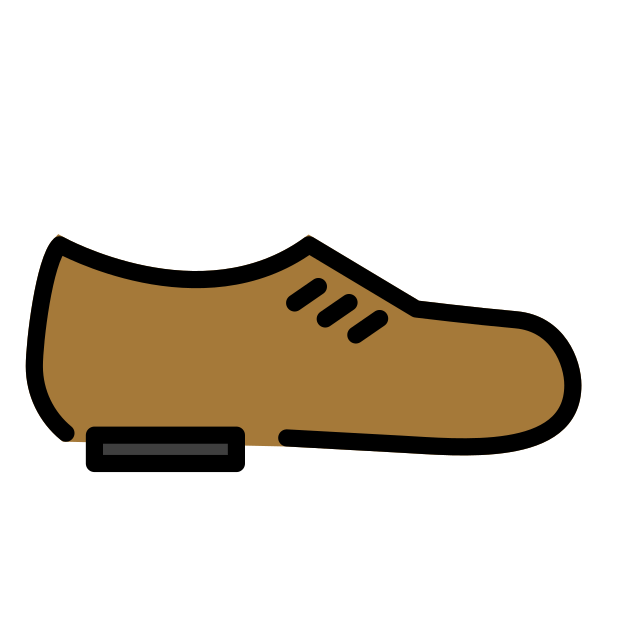
man’s shoe